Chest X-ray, PA view. Patient: 64 years old, sex F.
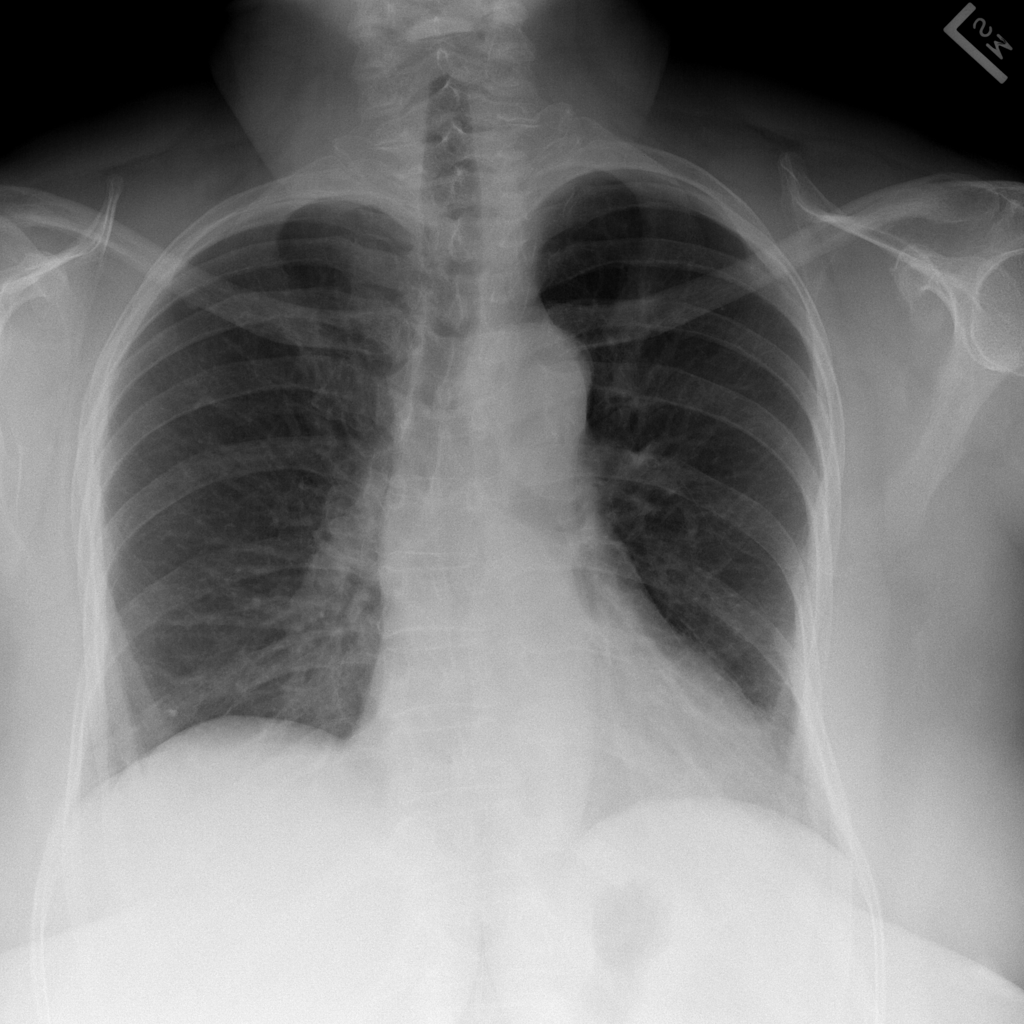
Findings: No Finding